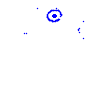
Particle: proton